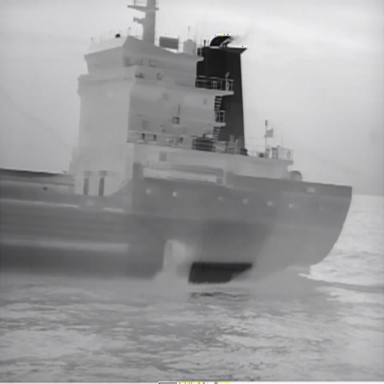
There is a liner in the infrared image.